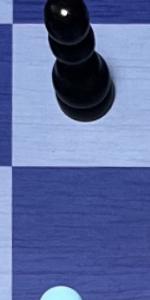
Label: Empty